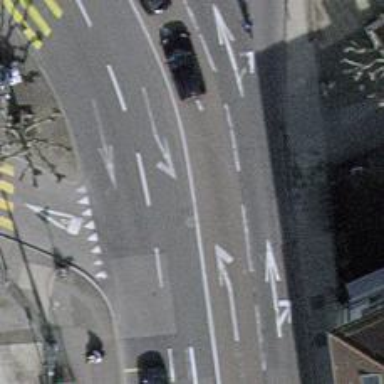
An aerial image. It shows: Secondary road with asphalt surface and sidewalks on both sides.